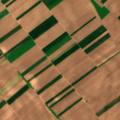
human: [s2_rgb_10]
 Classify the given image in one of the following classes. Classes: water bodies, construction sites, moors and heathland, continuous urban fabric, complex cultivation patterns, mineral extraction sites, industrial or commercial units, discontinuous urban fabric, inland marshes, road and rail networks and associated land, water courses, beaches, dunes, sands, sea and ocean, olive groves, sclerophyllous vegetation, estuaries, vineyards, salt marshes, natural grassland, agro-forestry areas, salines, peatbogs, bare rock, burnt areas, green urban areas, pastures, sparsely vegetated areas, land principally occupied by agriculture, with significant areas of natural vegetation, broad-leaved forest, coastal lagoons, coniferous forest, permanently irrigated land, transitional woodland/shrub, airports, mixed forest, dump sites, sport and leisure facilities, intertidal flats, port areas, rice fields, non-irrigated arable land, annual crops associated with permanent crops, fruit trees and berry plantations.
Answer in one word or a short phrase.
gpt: non-irrigated arable land